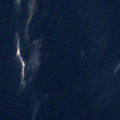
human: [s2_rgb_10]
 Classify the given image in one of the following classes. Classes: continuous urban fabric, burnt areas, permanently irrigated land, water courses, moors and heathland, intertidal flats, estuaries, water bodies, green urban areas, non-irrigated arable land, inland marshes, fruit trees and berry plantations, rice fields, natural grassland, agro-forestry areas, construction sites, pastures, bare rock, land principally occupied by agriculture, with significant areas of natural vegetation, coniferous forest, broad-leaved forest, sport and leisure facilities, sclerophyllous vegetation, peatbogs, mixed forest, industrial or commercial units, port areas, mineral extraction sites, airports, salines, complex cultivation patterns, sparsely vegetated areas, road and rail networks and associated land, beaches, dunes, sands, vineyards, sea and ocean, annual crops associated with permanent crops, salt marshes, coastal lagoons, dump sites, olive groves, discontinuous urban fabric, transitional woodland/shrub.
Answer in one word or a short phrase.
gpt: water bodies